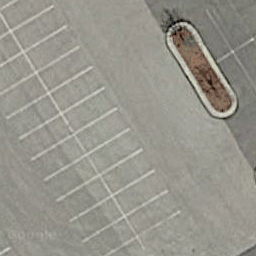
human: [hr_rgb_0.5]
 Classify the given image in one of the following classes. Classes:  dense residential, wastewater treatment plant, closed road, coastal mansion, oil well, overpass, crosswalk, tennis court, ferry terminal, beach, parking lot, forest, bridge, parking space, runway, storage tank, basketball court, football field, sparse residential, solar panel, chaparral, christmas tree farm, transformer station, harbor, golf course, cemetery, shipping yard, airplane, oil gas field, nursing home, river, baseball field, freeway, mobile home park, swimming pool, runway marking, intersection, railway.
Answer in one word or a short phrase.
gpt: parking space